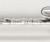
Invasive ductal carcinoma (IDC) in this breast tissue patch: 0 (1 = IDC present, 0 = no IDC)